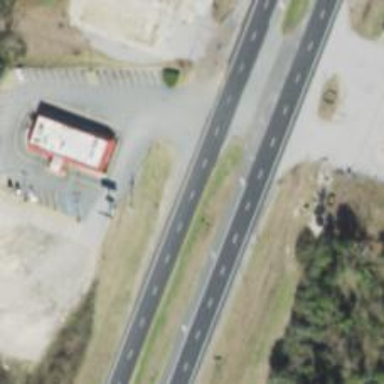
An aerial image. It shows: Asphalt trunk highway.